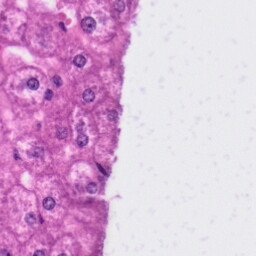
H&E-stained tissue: Liver